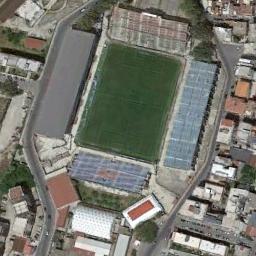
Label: stadium